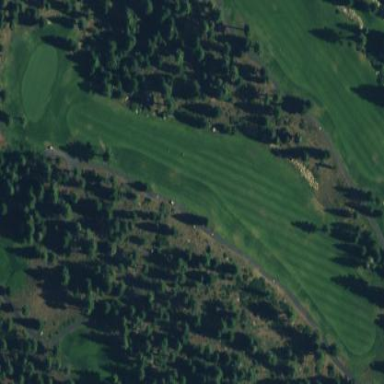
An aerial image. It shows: Rough grassy area used for golf.